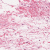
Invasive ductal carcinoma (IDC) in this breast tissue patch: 0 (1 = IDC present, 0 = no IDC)